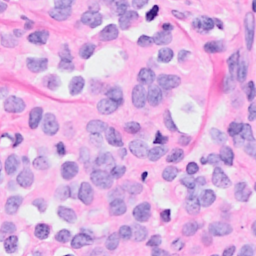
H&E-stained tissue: Breast